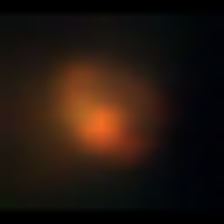
Taxon: NanoPlankton
Group: Other